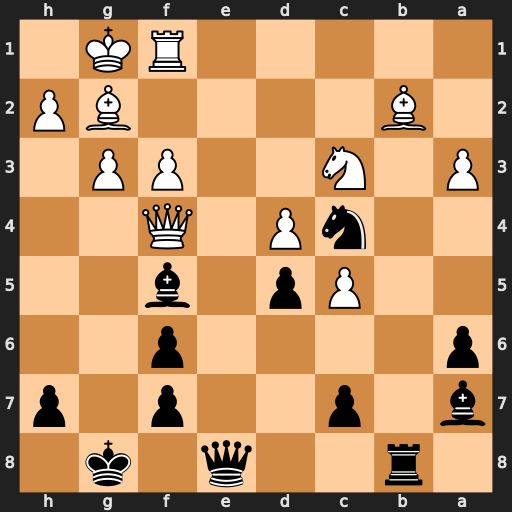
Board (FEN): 1r2q1k1/b1p2p1p/p4p2/2Pp1b2/2nP1Q2/P1N2PP1/1B4BP/5RK1
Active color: b
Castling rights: -
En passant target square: -
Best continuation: Rxb2 Qxf5 Rxg2+